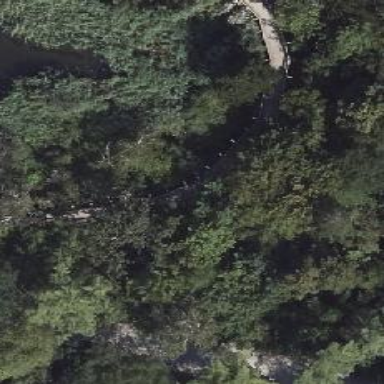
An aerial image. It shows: Boardwalk bridge over footway.